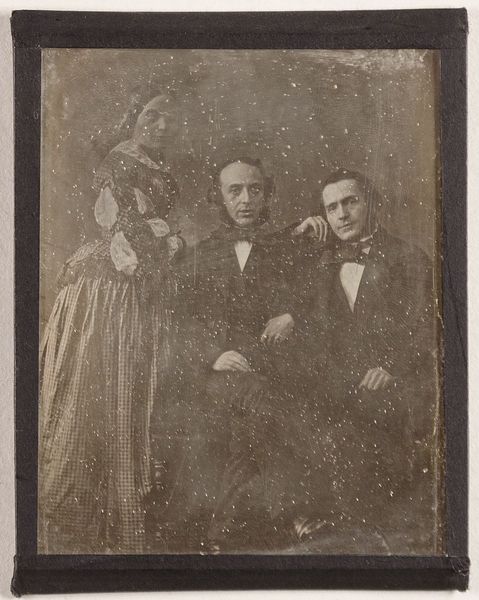
Titel: Zwei unbekannte Männer und eine Frau
Standort: Hamburg
Institution: Museum für Kunst und Gewerbe Hamburg
Schlagwörter: mann, frau, gruppenportrait, portrait, figur, foto, fotografie, photographie, photo, lichtbild, daguerreotypie, bildwerke, angewandte und bildende kunst, hessische systematik, porträt, porträtfotografie, porträtphotographie, gruppenporträt